Question: About 2% of the time, a user authorizes my Facebook App and with a valid access token, I call Facebook's Graph API only to get back the value "false" instead of a JSON representation of user information. For example:
'''
https://graph.facebook.com/{user_id}?access_token={user_access_token}
--> returns "false"
'''
I can't seem to reproduce the problem myself. My problem may be related to this answer:
<URL>
but I can't access my App when I'm logged in as a Page as the answer above suggests, so I have no way to verify whether my problem is the same or not.
Any suggestions?
It turns out that this problem happens whenever a user does not have a completed profile. You can reproduce this problem by first logging out of Facebook then creating a Facebook Page here:
'''
http://www.facebook.com/pages/create.php
'''
During the Page creation process, Facebook will ask you to log in with an existing account or create a new one. If you create a new one, Facebook will create a user account for you, but the user account will not have a completed Profile. So instead of Facebook's API providing the information they do have about the user (i.e. the info that it collected during the sign-up process), it returns false. Once the user "Creates a Profile", then Facebook's API will return the proper user graph.

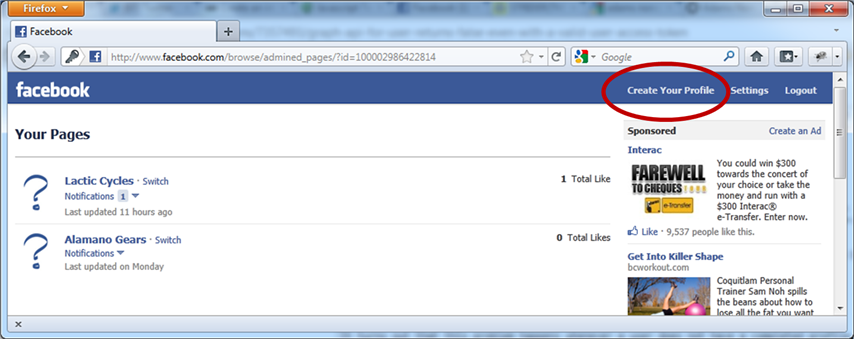
Answer: The 'false' return almost always means you're trying to access a piece of content that the current user (or page, app, etc depending on your 'access_token') has no permission to view.
If you're definitely calling '/{user_id}', with a user access token, it's most likely that either the user has Platform disabled, or the user has the session user blocked.